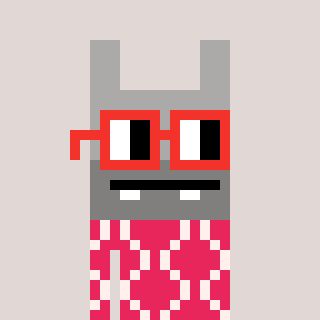
a pixel art character with square red glasses, a rabbit-shaped head and a redpinkish-colored body on a warm background